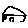
Label: house